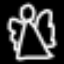
Label: angel